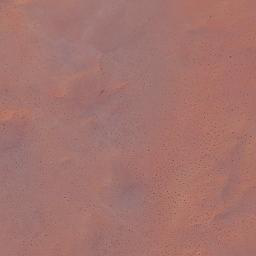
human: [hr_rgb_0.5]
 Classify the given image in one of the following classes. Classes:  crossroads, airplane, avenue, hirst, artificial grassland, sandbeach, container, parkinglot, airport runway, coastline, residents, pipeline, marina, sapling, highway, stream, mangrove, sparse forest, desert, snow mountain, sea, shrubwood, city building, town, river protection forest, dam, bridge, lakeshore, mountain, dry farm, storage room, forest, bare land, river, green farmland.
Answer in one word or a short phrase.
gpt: desert